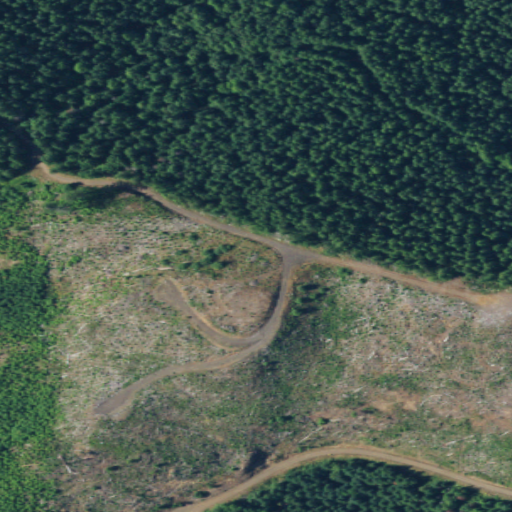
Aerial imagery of mountain in Washington named Dayton Peak containing shrub, evergreen forest, and mixed forest